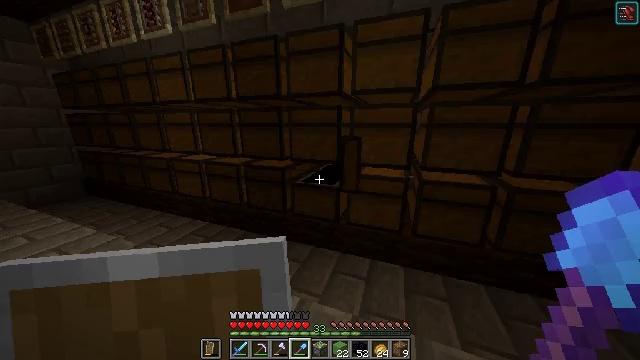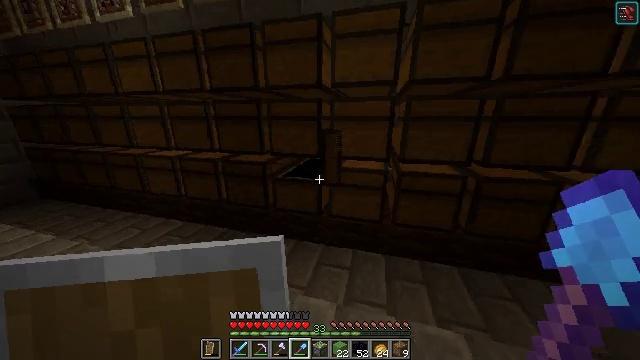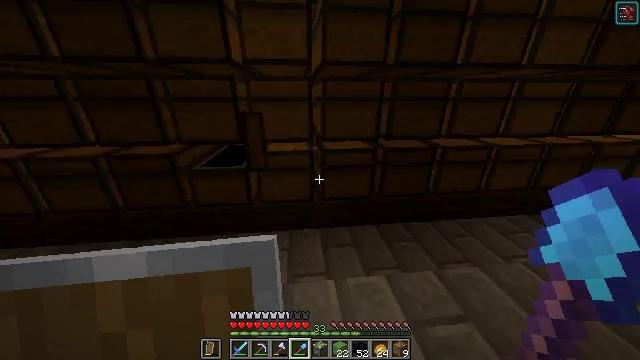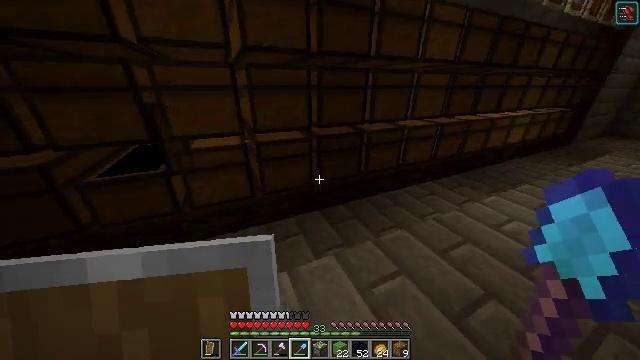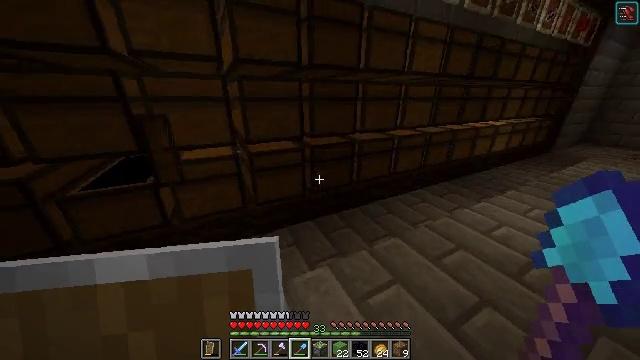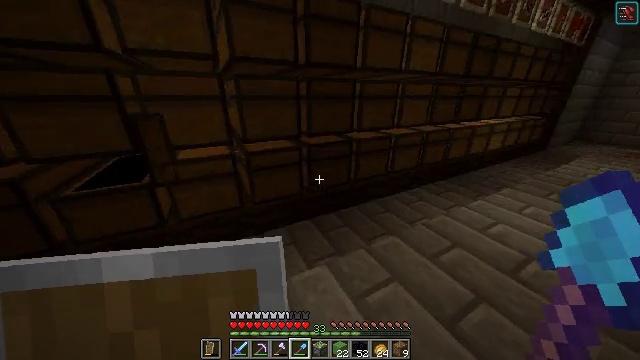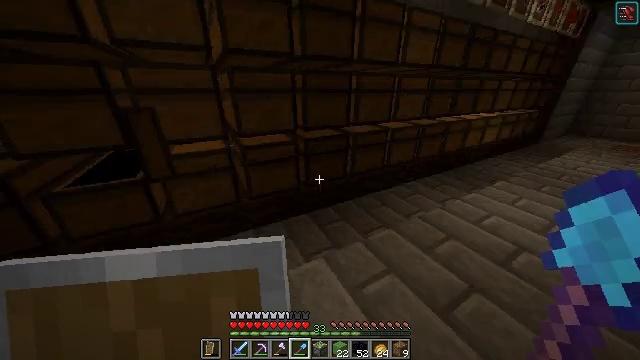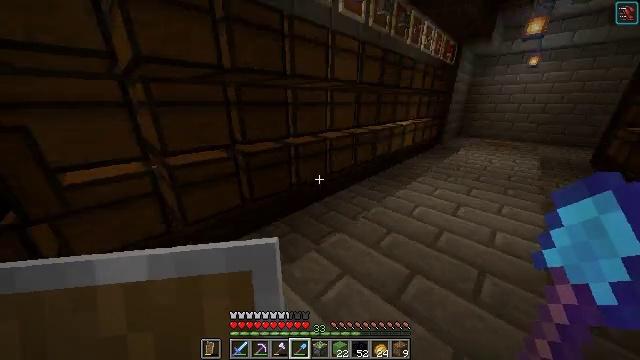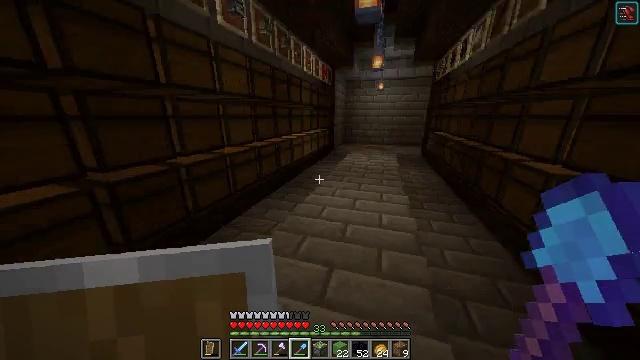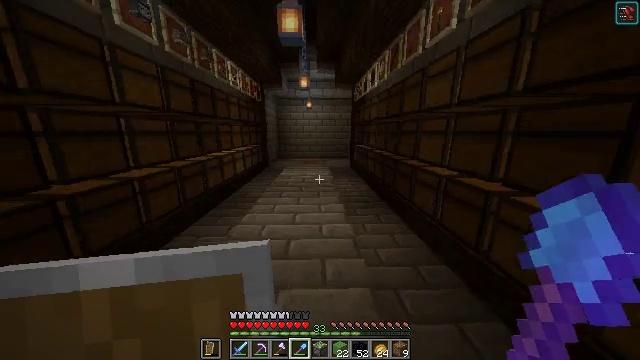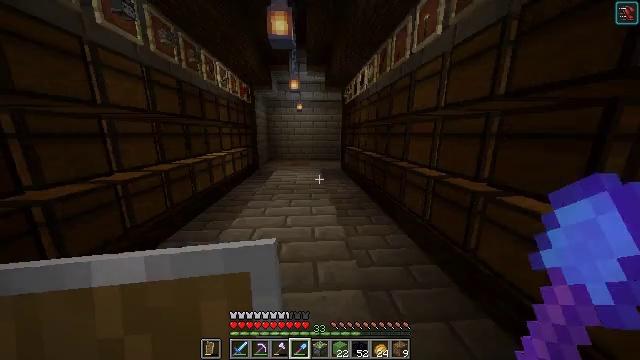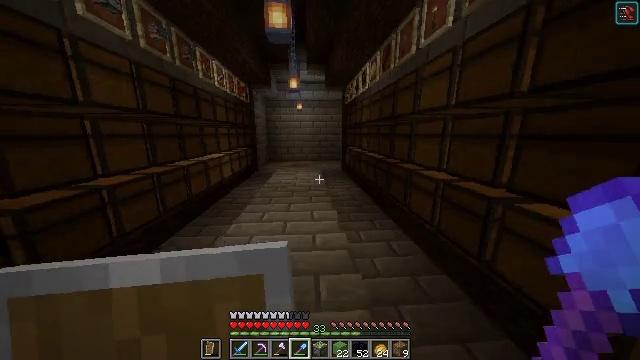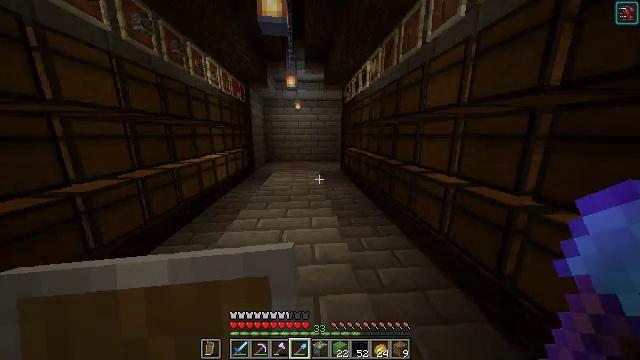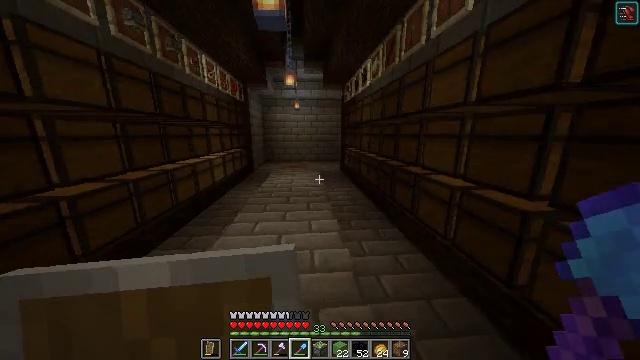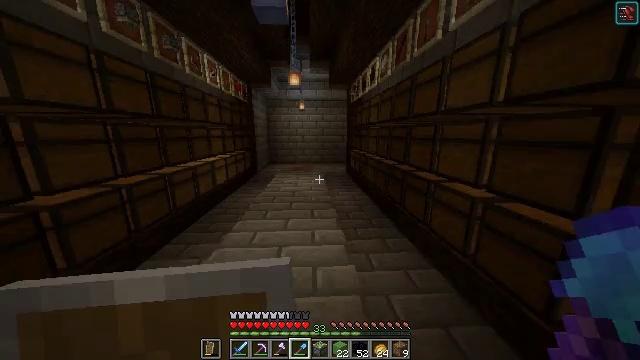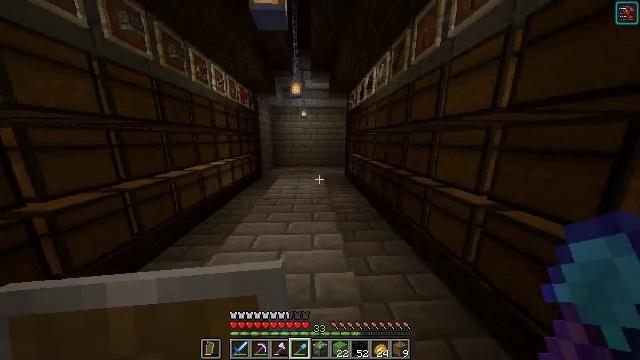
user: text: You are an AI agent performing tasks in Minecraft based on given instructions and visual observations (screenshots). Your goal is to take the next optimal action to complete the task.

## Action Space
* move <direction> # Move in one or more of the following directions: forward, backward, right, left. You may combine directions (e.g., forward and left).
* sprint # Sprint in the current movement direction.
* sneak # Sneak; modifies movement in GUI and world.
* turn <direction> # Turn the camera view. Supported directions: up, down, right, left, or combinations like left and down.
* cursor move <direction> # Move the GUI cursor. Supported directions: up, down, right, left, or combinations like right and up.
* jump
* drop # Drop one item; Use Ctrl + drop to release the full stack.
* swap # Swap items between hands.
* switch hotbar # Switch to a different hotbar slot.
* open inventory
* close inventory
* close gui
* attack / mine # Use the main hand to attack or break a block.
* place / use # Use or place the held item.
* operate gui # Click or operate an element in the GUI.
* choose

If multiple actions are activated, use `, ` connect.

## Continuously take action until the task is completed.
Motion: motion action
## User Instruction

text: Craft the sticky piston using slimeball and piston.
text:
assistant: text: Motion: turn right and down, close inventory
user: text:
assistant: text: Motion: turn right and down, close inventory
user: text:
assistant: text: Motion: turn right and down
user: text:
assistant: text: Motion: turn right and up
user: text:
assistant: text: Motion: no_op
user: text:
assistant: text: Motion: turn right and down
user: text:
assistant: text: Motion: turn right and up
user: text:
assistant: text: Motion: turn right and up
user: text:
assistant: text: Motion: turn right and up
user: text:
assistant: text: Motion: move forward, turn right
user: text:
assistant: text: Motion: move forward
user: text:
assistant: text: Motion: move forward
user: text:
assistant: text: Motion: no_op
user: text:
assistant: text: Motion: move forward, turn left
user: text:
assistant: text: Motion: move forward
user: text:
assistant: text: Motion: move forward
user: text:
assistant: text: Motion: move forward
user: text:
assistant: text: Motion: move forward, turn left
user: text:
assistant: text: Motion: move forward
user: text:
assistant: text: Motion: move forward, turn left
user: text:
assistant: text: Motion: move forward, turn left and down
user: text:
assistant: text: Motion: move forward, turn left and down
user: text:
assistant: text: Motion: move forward, turn down
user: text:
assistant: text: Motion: move forward
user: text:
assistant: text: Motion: move forward
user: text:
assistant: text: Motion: move forward, turn down
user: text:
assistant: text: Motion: move forward, turn down
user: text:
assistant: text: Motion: move forward, turn down
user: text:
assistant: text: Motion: move forward, turn down
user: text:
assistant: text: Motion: move forward, turn down